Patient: sex M, age 37
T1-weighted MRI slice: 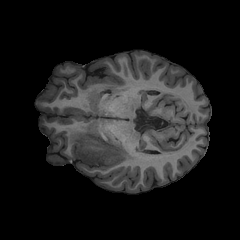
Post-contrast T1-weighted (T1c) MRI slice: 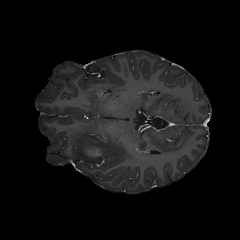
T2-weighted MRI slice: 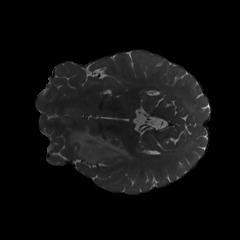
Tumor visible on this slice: yes
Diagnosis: Astrocytoma, IDH-mutant
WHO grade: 4